Current action and preconditions to check: trajectory_clear

Your task: For each precondition in the list above, predict whether it will hold at this action.

Consider the current scene as observed from the mobile robot's camera, and analyze the predicted future states of all dynamic agents (e.g., people, animals, vehicles, or any moving entities) within the NEXT SECOND.

IMPORTANT: Only answer "very likely" if you are absolutely certain—based on strong, clear evidence—that a dynamic agent will violate the precondition in the predicted future state. Do NOT answer "very likely" for unlikely, ambiguous, or low-probability risks.

Ask yourself for each precondition: Is there a high probability, with clear and convincing evidence, that the predicted future states of any dynamic agent will interfere with the predicted future state of the currently executing action within the NEXT SECOND, causing that precondition to fail?

Assess the risk level based on these predictions. Use "likely" or "very likely" if motions create a clear risk of interference.

Use "neutral" or "improbable" if agents are nearby but their predicted paths are clearly diverging or non-conflicting.

Failure Risk Categories: "very improbable", "improbable", "neutral", "likely", "very likely"

Answer Format: Output ONLY the probability_of_failure value from these categories: "very improbable", "improbable", "neutral", "likely", "very likely"

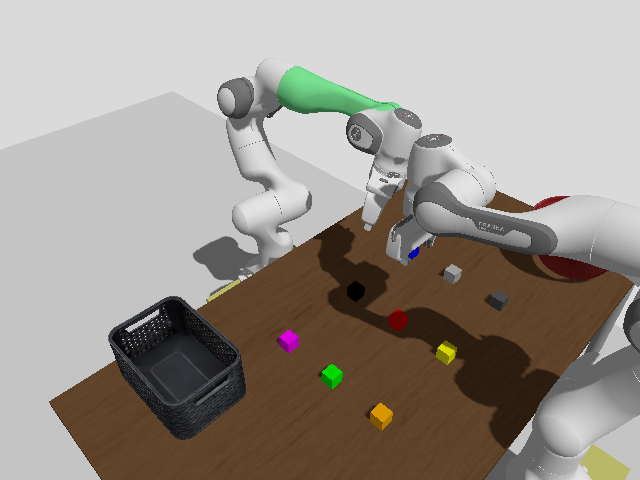

Answer: likely